Question: I am currently creating a space shooter game. To this game I want a background with stars that keeps looping for eternity.
In order to create this, I made a tile based system that simply creates a rectangle for each texture. I have been able to make said textures kinda loop, but when they do I get a really weird bug.

As you can see, my tiles are sometimes generating a small gap between each other, and I am not sure as of why.
The problem probably lies within my file, but I am unsure of where.
Also, I would like a better name for "Background.cs". Do you think that something like "Tile.cs" is better?
---
'''
using System;
using System.Collections.Generic;
using System.Linq;
using System.Text;
using Microsoft.Xna.Framework;
using Microsoft.Xna.Framework.Audio;
using Microsoft.Xna.Framework.Content;
using Microsoft.Xna.Framework.GamerServices;
using Microsoft.Xna.Framework.Graphics;
using Microsoft.Xna.Framework.Input;
using Microsoft.Xna.Framework.Media;
namespace SpaceShooter
{
class Background
{
public Texture2D texture;
public List<Rectangle> tiles = new List<Rectangle>();
public Color color;
public int tileSize;
public int speed;
GraphicsDevice graphicsDevice;
public Background(Texture2D texture, GraphicsDevice graphicsDevice, int tileSize)
{
this.texture = texture;
this.graphicsDevice = graphicsDevice;
this.tileSize = tileSize;
speed = 3;
this.color = Color.White;
CalculateTiles();
}
public void Update()
{
for (int i = 0; i < tiles.Count(); i++)
{
tiles[i] = new Rectangle(tiles[i].X, tiles[i].Y + speed, tiles[i].Width, tiles[i].Height);
if (tiles[i].Y >= graphicsDevice.Viewport.Height)
{
tiles[i] = new Rectangle(tiles[i].X, 0 - tiles[i].Height, tiles[i].Width, tiles[i].Height);
}
}
}
public void CalculateTiles()
{
if (tiles.Count() > 0)
{
for (int i = 0; i < tiles.Count(); i++)
{
tiles.Remove(tiles[i]);
}
}
int XT = (int)(graphicsDevice.Viewport.Width / (tileSize / 1.5f));
int YT = (int)(graphicsDevice.Viewport.Height / (tileSize / 1.5f));
for (int i = 0; i < XT; i++)
{
tiles.Add(new Rectangle(tileSize * i, 0, tileSize, tileSize));
for (int j = 0; j < YT; j++)
{
tiles.Add(new Rectangle(tileSize * i, tileSize * j, tileSize, tileSize));
}
}
}
public void Draw(SpriteBatch spriteBatch)
{
for (int i = 0; i < tiles.Count(); i++)
{
spriteBatch.Draw(texture, tiles[i], color);
}
}
}
}
'''
'''
public class Game1 : Microsoft.Xna.Framework.Game
{
Background background;
protected override void LoadContent()
{
// Assign Background
background = new Background(Content.Load<Texture2D>("Stars"),GraphicsDevice, 128);
}
protected override void Update(GameTime gameTime)
{
if(Keyboard.GetState(PlayerIndex.One).IsKeyDown(Keys.Escape))
this.Exit();
background.Update();
}
protected override void Draw(GameTime gameTime)
{
GraphicsDevice.Clear(bgc);
spriteBatch.Begin(SpriteSortMode.Deferred, BlendState.AlphaBlend);
// Call all drawing functions here
background.Draw(spriteBatch);
player1.Draw(spriteBatch);
player2.Draw(spriteBatch);
//
spriteBatch.End();
base.Draw(gameTime);
}
'''
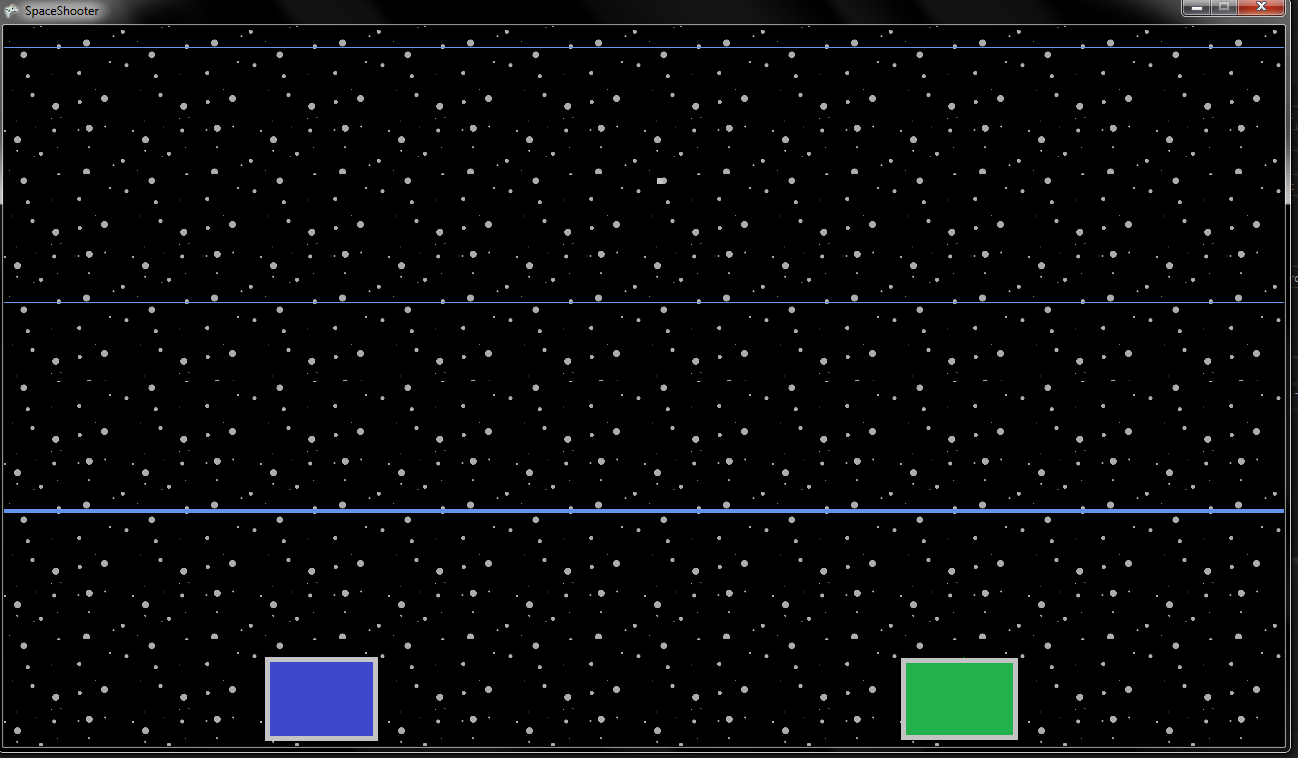
Answer: I am now putting the tile up relative to the screen height instead of raw programming it to 0.
'''
if (tiles[i].Y >= graphicsDevice.Viewport.Height)
{
tiles[i] = new Rectangle(tiles[i].X, tiles[i].Y - graphicsDevice.Viewport.Height - tiles[i].Height, tiles[i].Width, tiles[i].Height);
}
'''